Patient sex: F
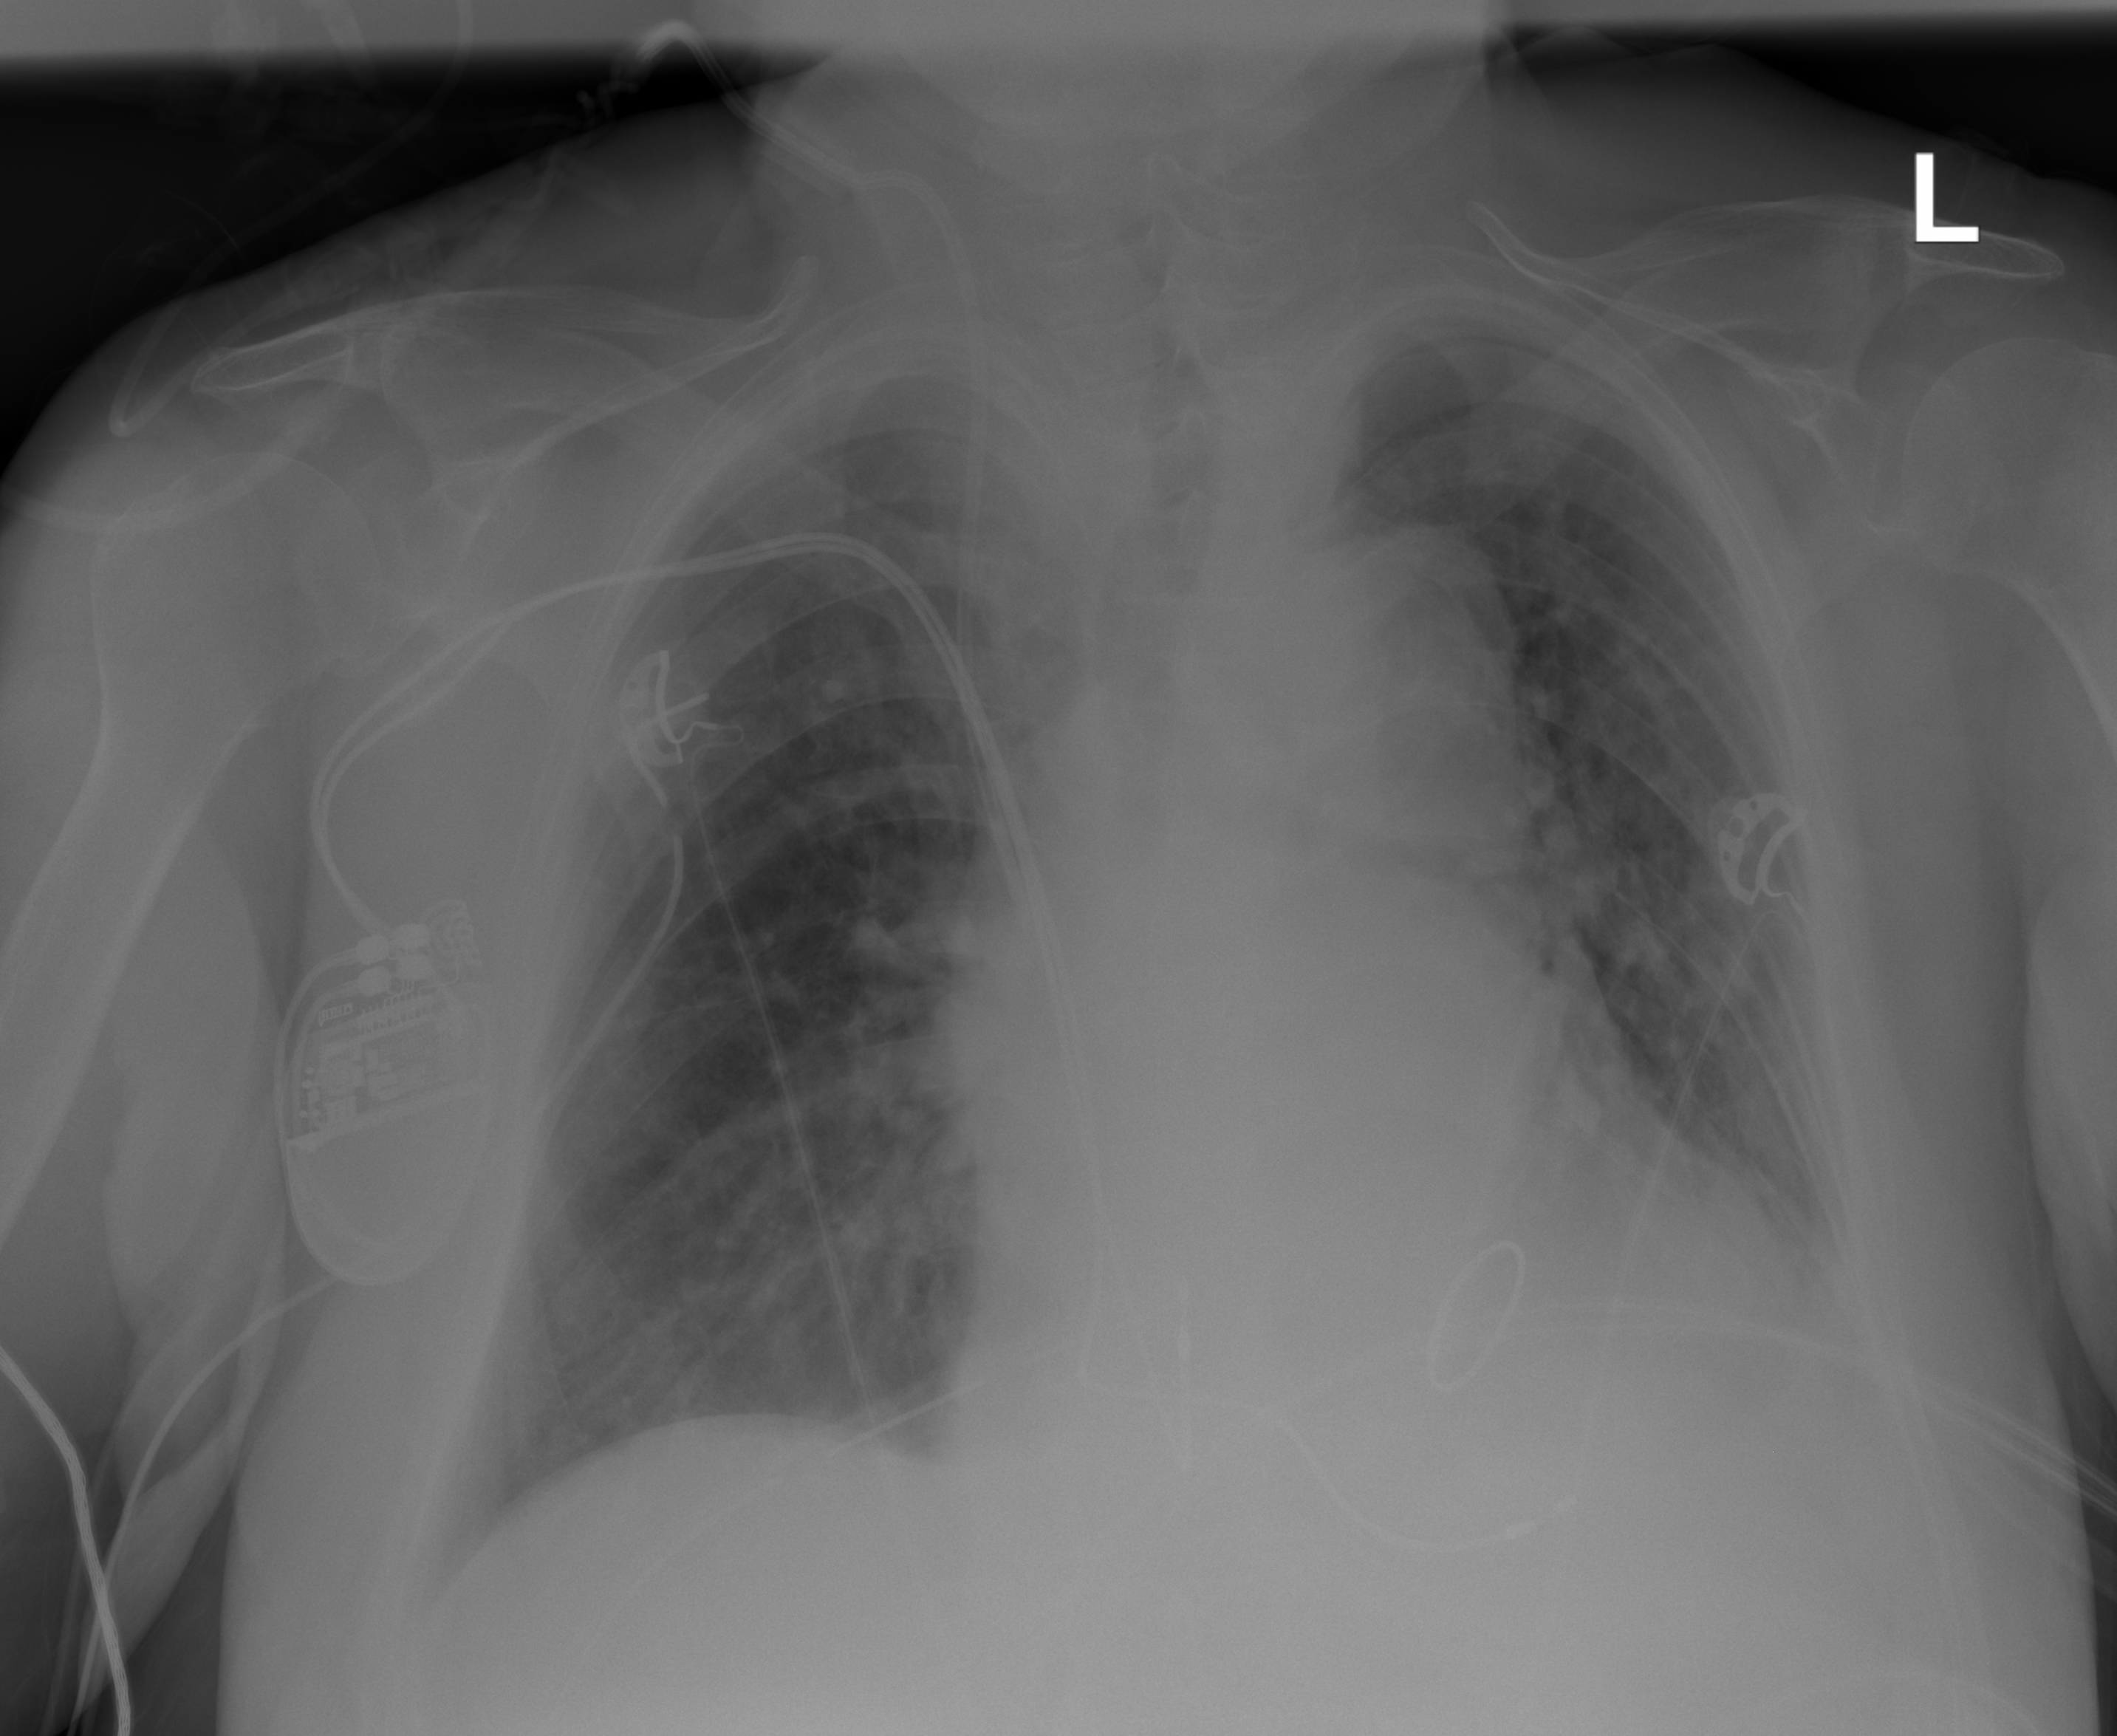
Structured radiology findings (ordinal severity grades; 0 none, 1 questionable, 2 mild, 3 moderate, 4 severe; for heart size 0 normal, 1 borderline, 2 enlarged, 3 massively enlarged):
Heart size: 0
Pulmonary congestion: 2
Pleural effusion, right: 0
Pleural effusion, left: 2
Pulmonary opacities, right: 1
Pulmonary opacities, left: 1
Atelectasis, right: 0
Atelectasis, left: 2